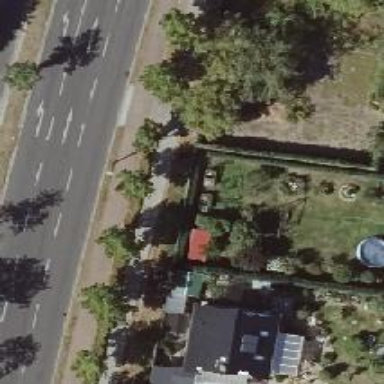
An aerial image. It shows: Avenue lined with broadleaved deciduous trees.